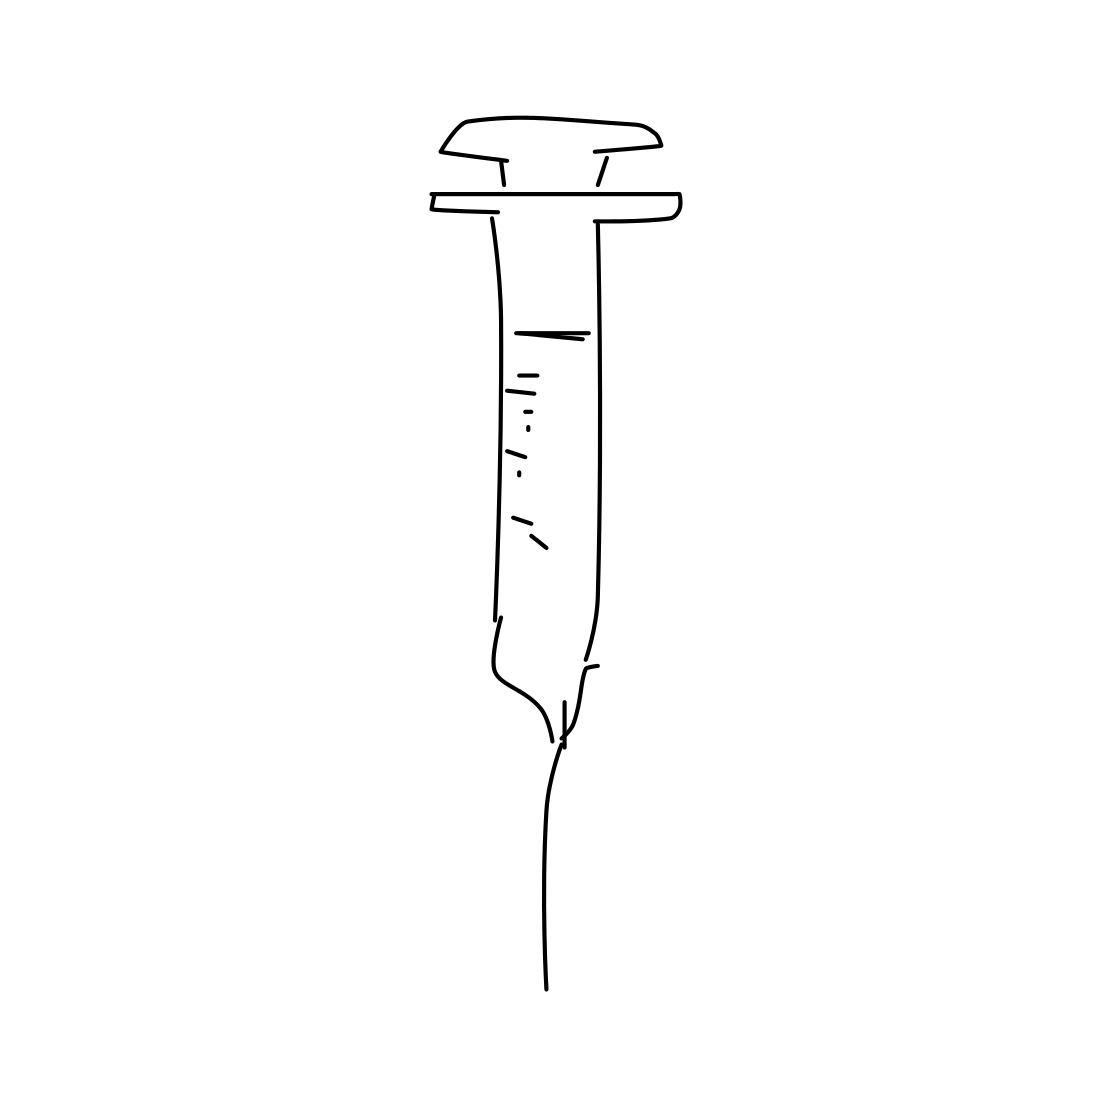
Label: syringe